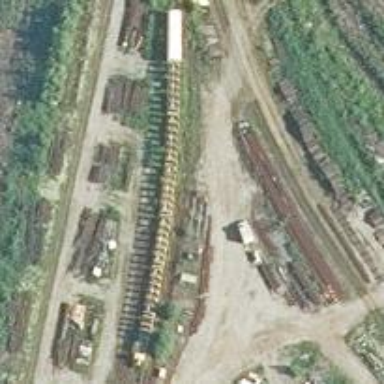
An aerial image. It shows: Railway yard used for servicing trains.